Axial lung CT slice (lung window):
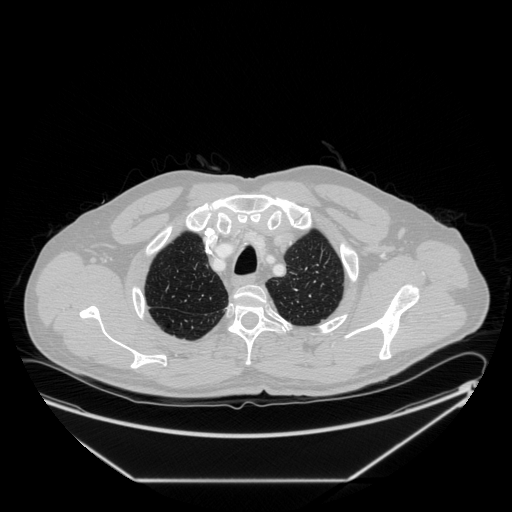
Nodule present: no